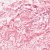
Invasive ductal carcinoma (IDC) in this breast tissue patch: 0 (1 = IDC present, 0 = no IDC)